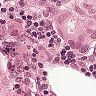
Metastatic tissue present: yes